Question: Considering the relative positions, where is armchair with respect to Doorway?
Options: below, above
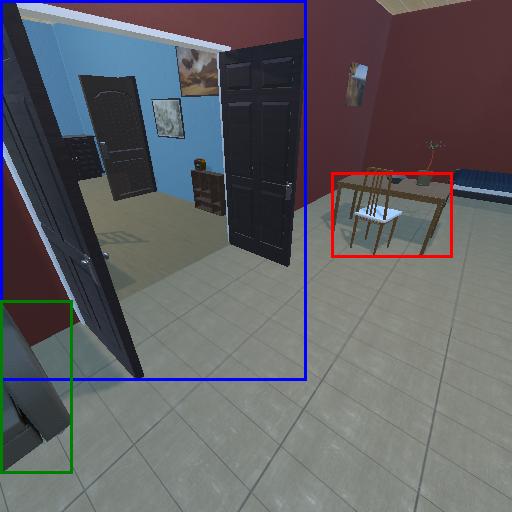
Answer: below